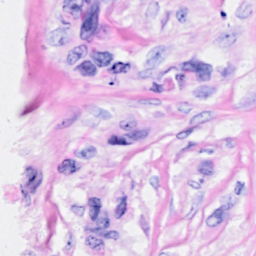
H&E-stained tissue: Breast